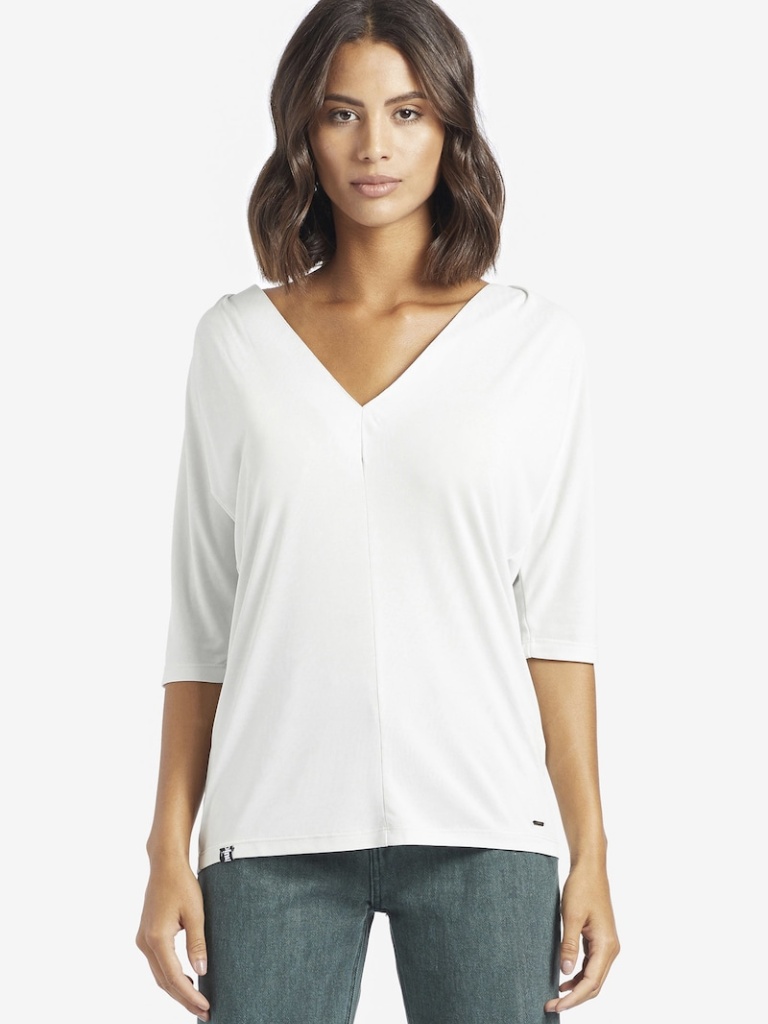
cotton relaxed a long-sleeved with the sleeves down hip length Untucked v-neck t-shirt